Question: I need to show some data in a grid-like format. For that purpose, I am using a ListView and I have a separate XML layout defined for ListViewROW.
'''
<TableLayout xmlns:android="http://schemas.android.com/apk/res/android"
android:layout_width="fill_parent"
android:layout_height="fill_parent"
android:background="@drawable/newback" >
<TableLayout
android:layout_width="fill_parent"
android:layout_height="wrap_content" >
<Tablerow> SOME OTHER CONTROLS HERE </Tablerow>
<Tablerow>
<ListView
android:id="@+id/mylistview"
android:layout_width="fill_parent"
android:layout_height="wrap_content"
android:padding="10dp">
</ListView>
</Tablerow>
</TableLayout>
</TableLayout>
'''
'''
<TableLayout
android:layout_height="fill_parent"
android:layout_width="fill_parent"
android:orientation="vertical"
android:weightSum="1">
<TableRow
android:id="@+id/tableRow1"
android:layout_width="fill_parent"
android:layout_height="60dp"
android:weightSum="1">
<TextView
android:id="@+id/col1"
android:layout_width="100dp"
android:layout_height="50dp"
android:clickable="true"
android:padding="5dip"
android:gravity="left"/>
<TextView android:id="@+id/col2"/>
<TextView android:id="@+id/col3"/>
<TextView android:id="@+id/col4"/>
<Spinner
android:id="@+id/cmbOptions"
android:layout_width="100dp"
android:layout_height="50dp"
android:clickable="true"
android:padding="5dip"
android:gravity="left"
android:drawSelectorOnTop="true"
android:prompt="@string/optionPrompt"/>
android:text="" />
<ImageView
android:id="@+id/imagecorrectivedocument"
android:layout_width="35dp"
android:layout_height="35dp"
android:background="@drawable/crane_ins"
android:clickable="true"/>
</TableRow>
</TableLayout>
'''
:
The problem is that in the resultant grid, the spinner control is not fully visible. Please see the screen shot:
.
How do I fix this problem?
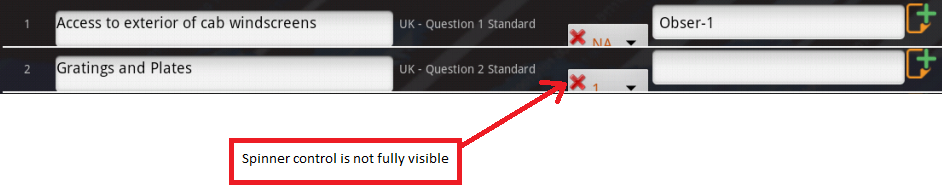
Answer: In the XML for the spinner, try:
'''
android:layout_gravity="center_vertical"
'''